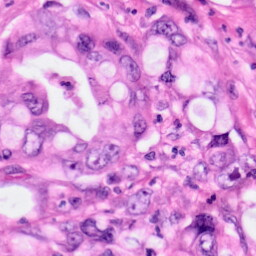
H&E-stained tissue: Pancreatic